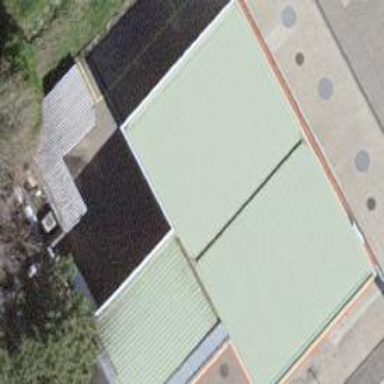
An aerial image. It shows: View of roof of building.